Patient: sex M, age 44
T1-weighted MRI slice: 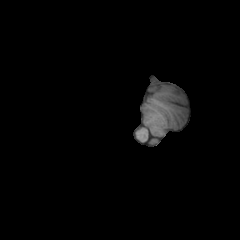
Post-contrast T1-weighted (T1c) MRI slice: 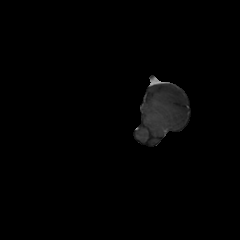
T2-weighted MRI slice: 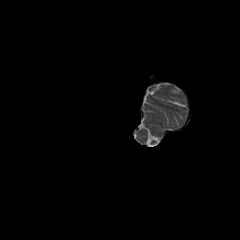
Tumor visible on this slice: no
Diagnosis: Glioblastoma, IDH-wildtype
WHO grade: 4